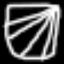
Label: diamond